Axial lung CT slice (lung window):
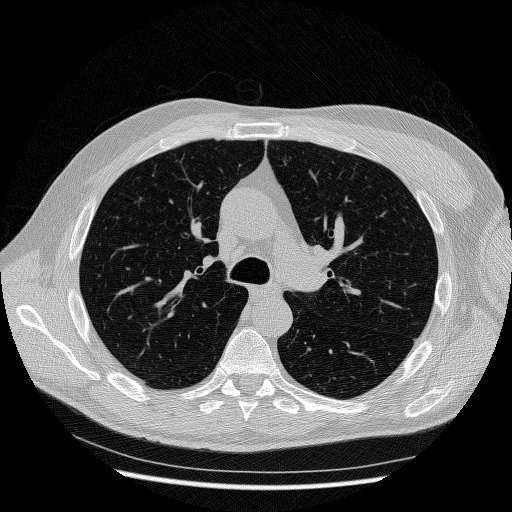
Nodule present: no